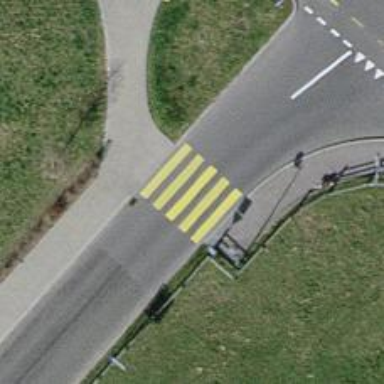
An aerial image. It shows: Marked crossing with zebra stripes on the road.